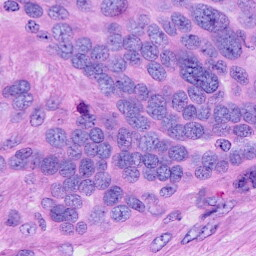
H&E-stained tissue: Ovarian